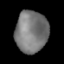
Tissue: lung
Cell type: Epithelial cells
Senescence score: 0.1214
Nuclear area (px): 1331
Mean DAPI intensity: 120.97